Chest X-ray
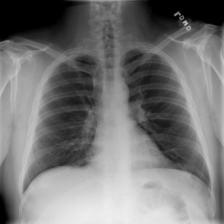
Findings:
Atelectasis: positive
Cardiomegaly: negative
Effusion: negative
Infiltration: positive
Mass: negative
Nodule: negative
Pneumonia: negative
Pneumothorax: negative
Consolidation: negative
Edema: negative
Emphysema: negative
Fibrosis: negative
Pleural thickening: negative
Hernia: negative